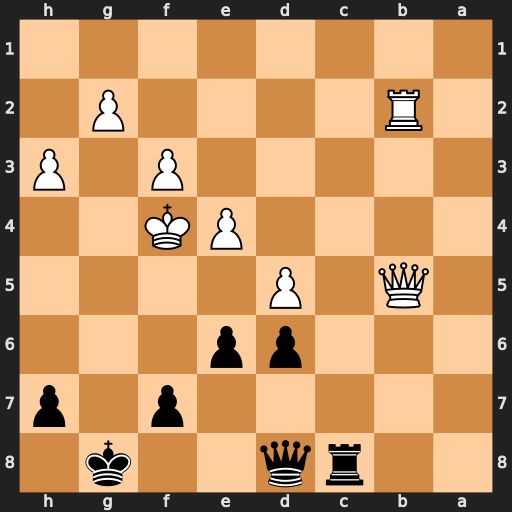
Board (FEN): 2rq2k1/5p1p/3pp3/1Q1P4/4PK2/5P1P/1R4P1/8
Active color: b
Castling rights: -
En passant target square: -
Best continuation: Qh4+ Ke3 Qe1+ Re2 Rc3+